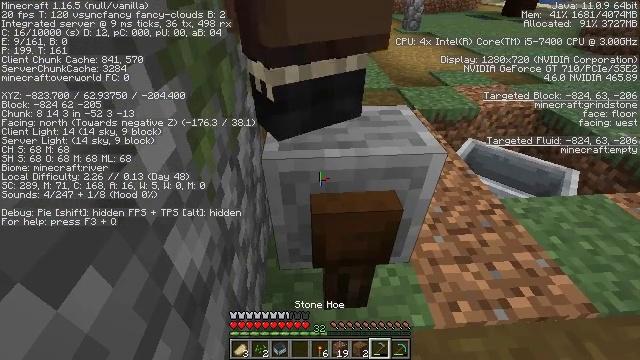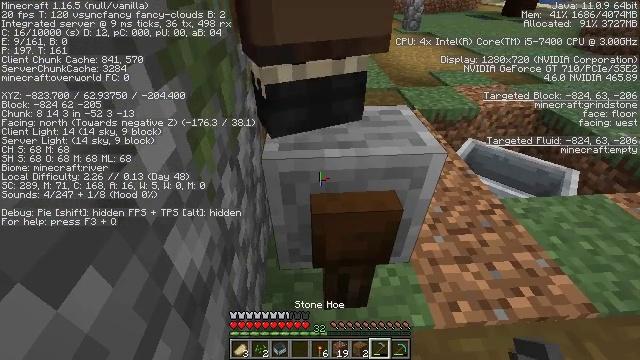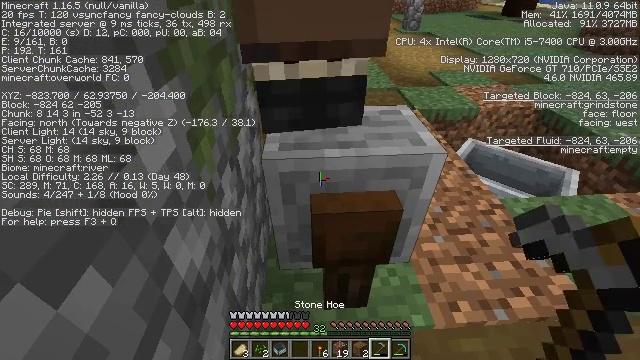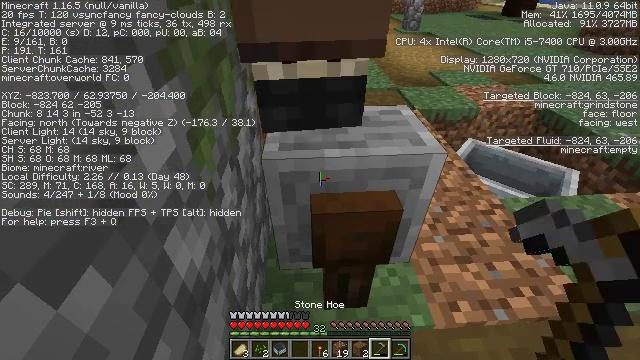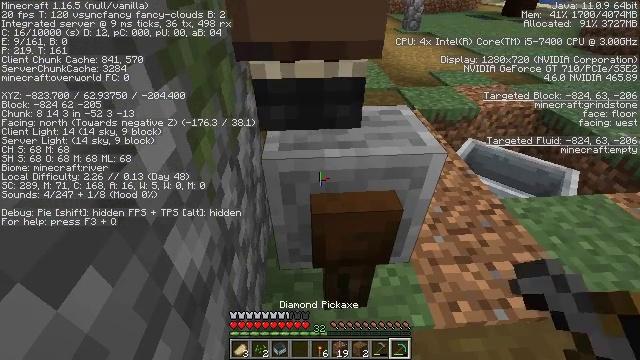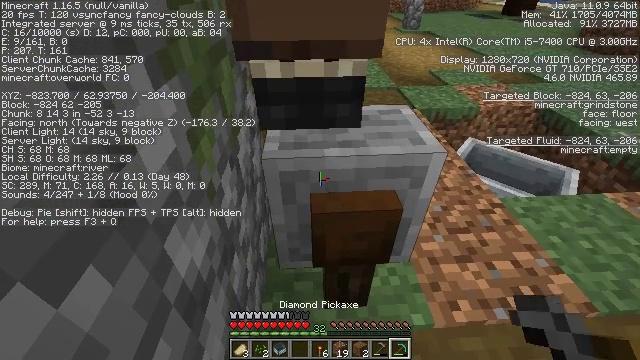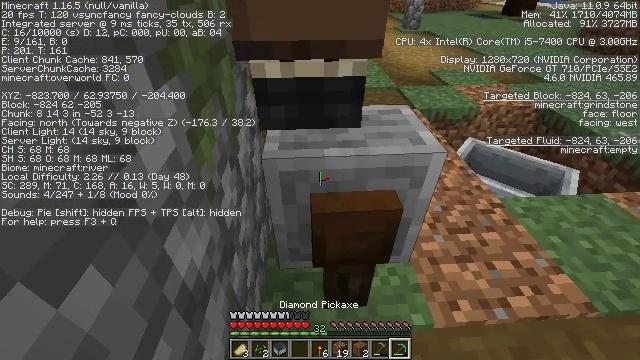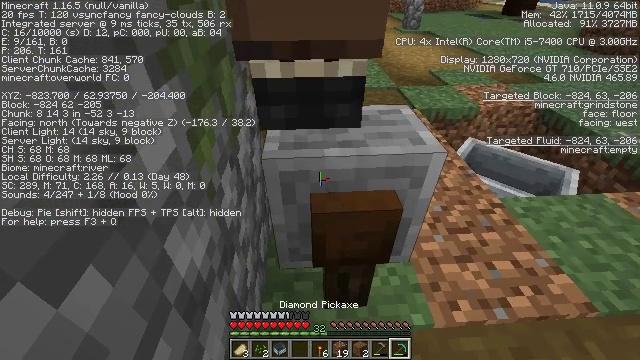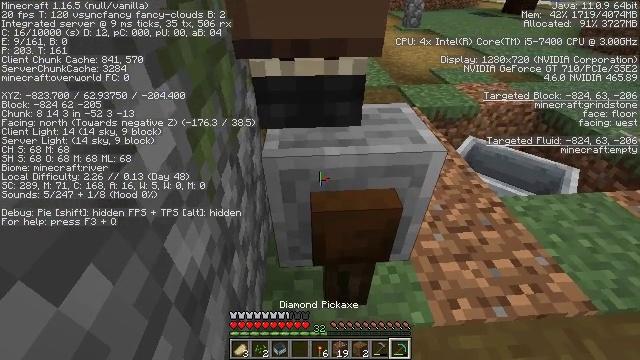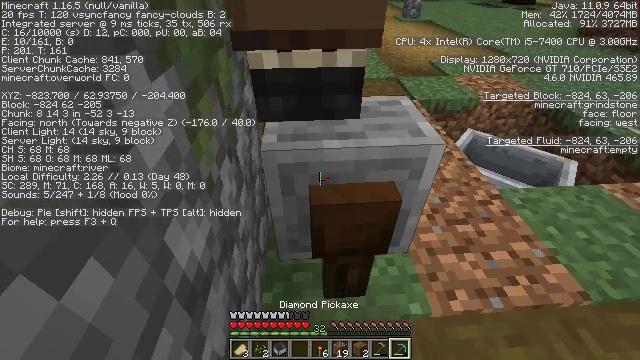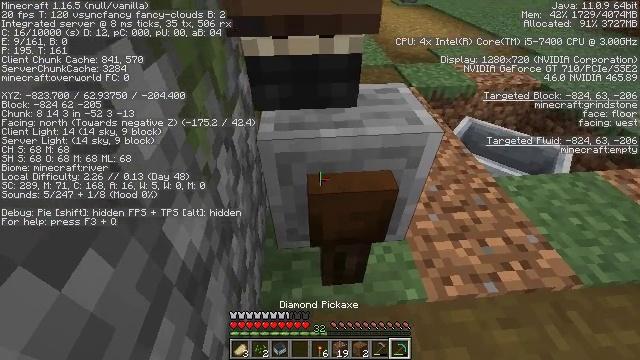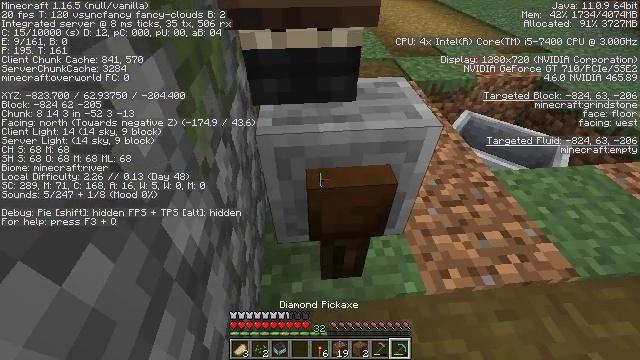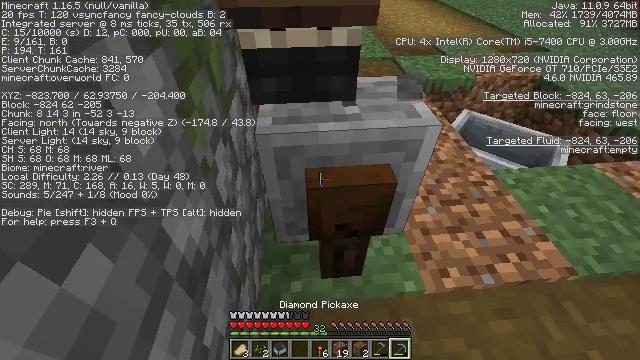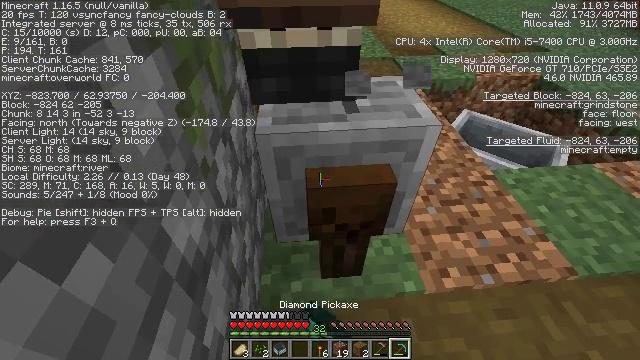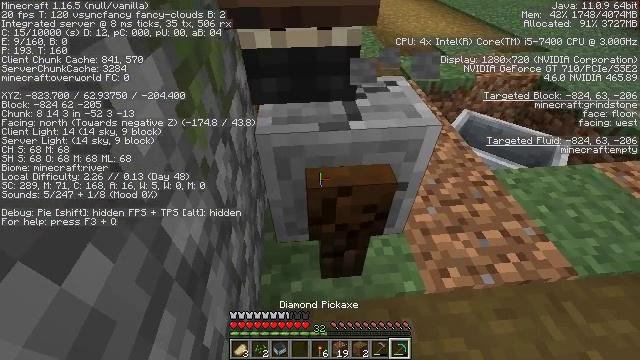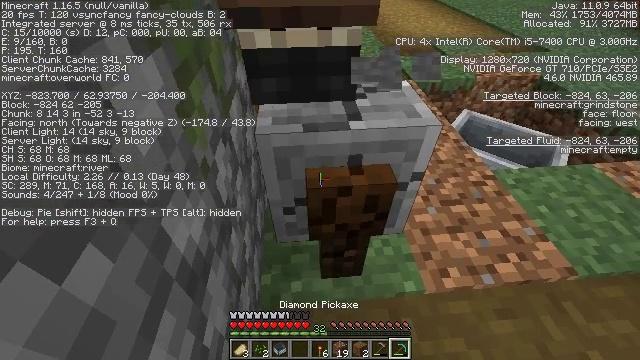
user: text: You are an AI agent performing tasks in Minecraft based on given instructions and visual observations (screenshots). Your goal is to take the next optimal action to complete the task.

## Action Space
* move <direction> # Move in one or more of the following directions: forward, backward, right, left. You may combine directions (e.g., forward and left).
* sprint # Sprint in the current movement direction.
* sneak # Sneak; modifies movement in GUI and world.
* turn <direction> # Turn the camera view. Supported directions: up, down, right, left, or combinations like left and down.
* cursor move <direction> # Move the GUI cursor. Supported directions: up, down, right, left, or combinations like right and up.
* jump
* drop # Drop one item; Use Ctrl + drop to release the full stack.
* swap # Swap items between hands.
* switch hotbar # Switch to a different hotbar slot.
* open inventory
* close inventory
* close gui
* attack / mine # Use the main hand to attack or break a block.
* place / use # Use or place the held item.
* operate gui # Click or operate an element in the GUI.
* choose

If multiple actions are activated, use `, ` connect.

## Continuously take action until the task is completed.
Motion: motion action
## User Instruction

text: Recycle the grindstone by mining it.
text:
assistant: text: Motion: no_op
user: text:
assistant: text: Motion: no_op
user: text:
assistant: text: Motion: no_op
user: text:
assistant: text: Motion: no_op
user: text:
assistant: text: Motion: no_op
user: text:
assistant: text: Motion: no_op
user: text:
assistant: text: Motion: no_op
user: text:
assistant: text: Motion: no_op
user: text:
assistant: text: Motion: turn down
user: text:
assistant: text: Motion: turn down
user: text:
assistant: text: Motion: turn down
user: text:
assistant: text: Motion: attack / mine
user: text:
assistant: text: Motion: attack / mine
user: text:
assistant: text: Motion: attack / mine
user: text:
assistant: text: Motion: attack / mine
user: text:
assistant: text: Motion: attack / mine
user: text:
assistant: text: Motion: attack / mine
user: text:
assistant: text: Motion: attack / mine
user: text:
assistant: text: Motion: attack / mine
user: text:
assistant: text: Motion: attack / mine
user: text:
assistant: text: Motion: attack / mine
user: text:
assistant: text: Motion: attack / mine
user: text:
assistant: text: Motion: attack / mine
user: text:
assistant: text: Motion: attack / mine